Field crop: maize
Growth stage: 2
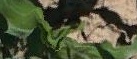
Species: maize